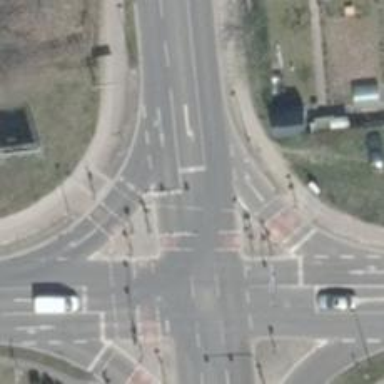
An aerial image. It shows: Road with traffic signals.